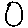
Label: circle